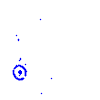
Particle: proton